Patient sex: M
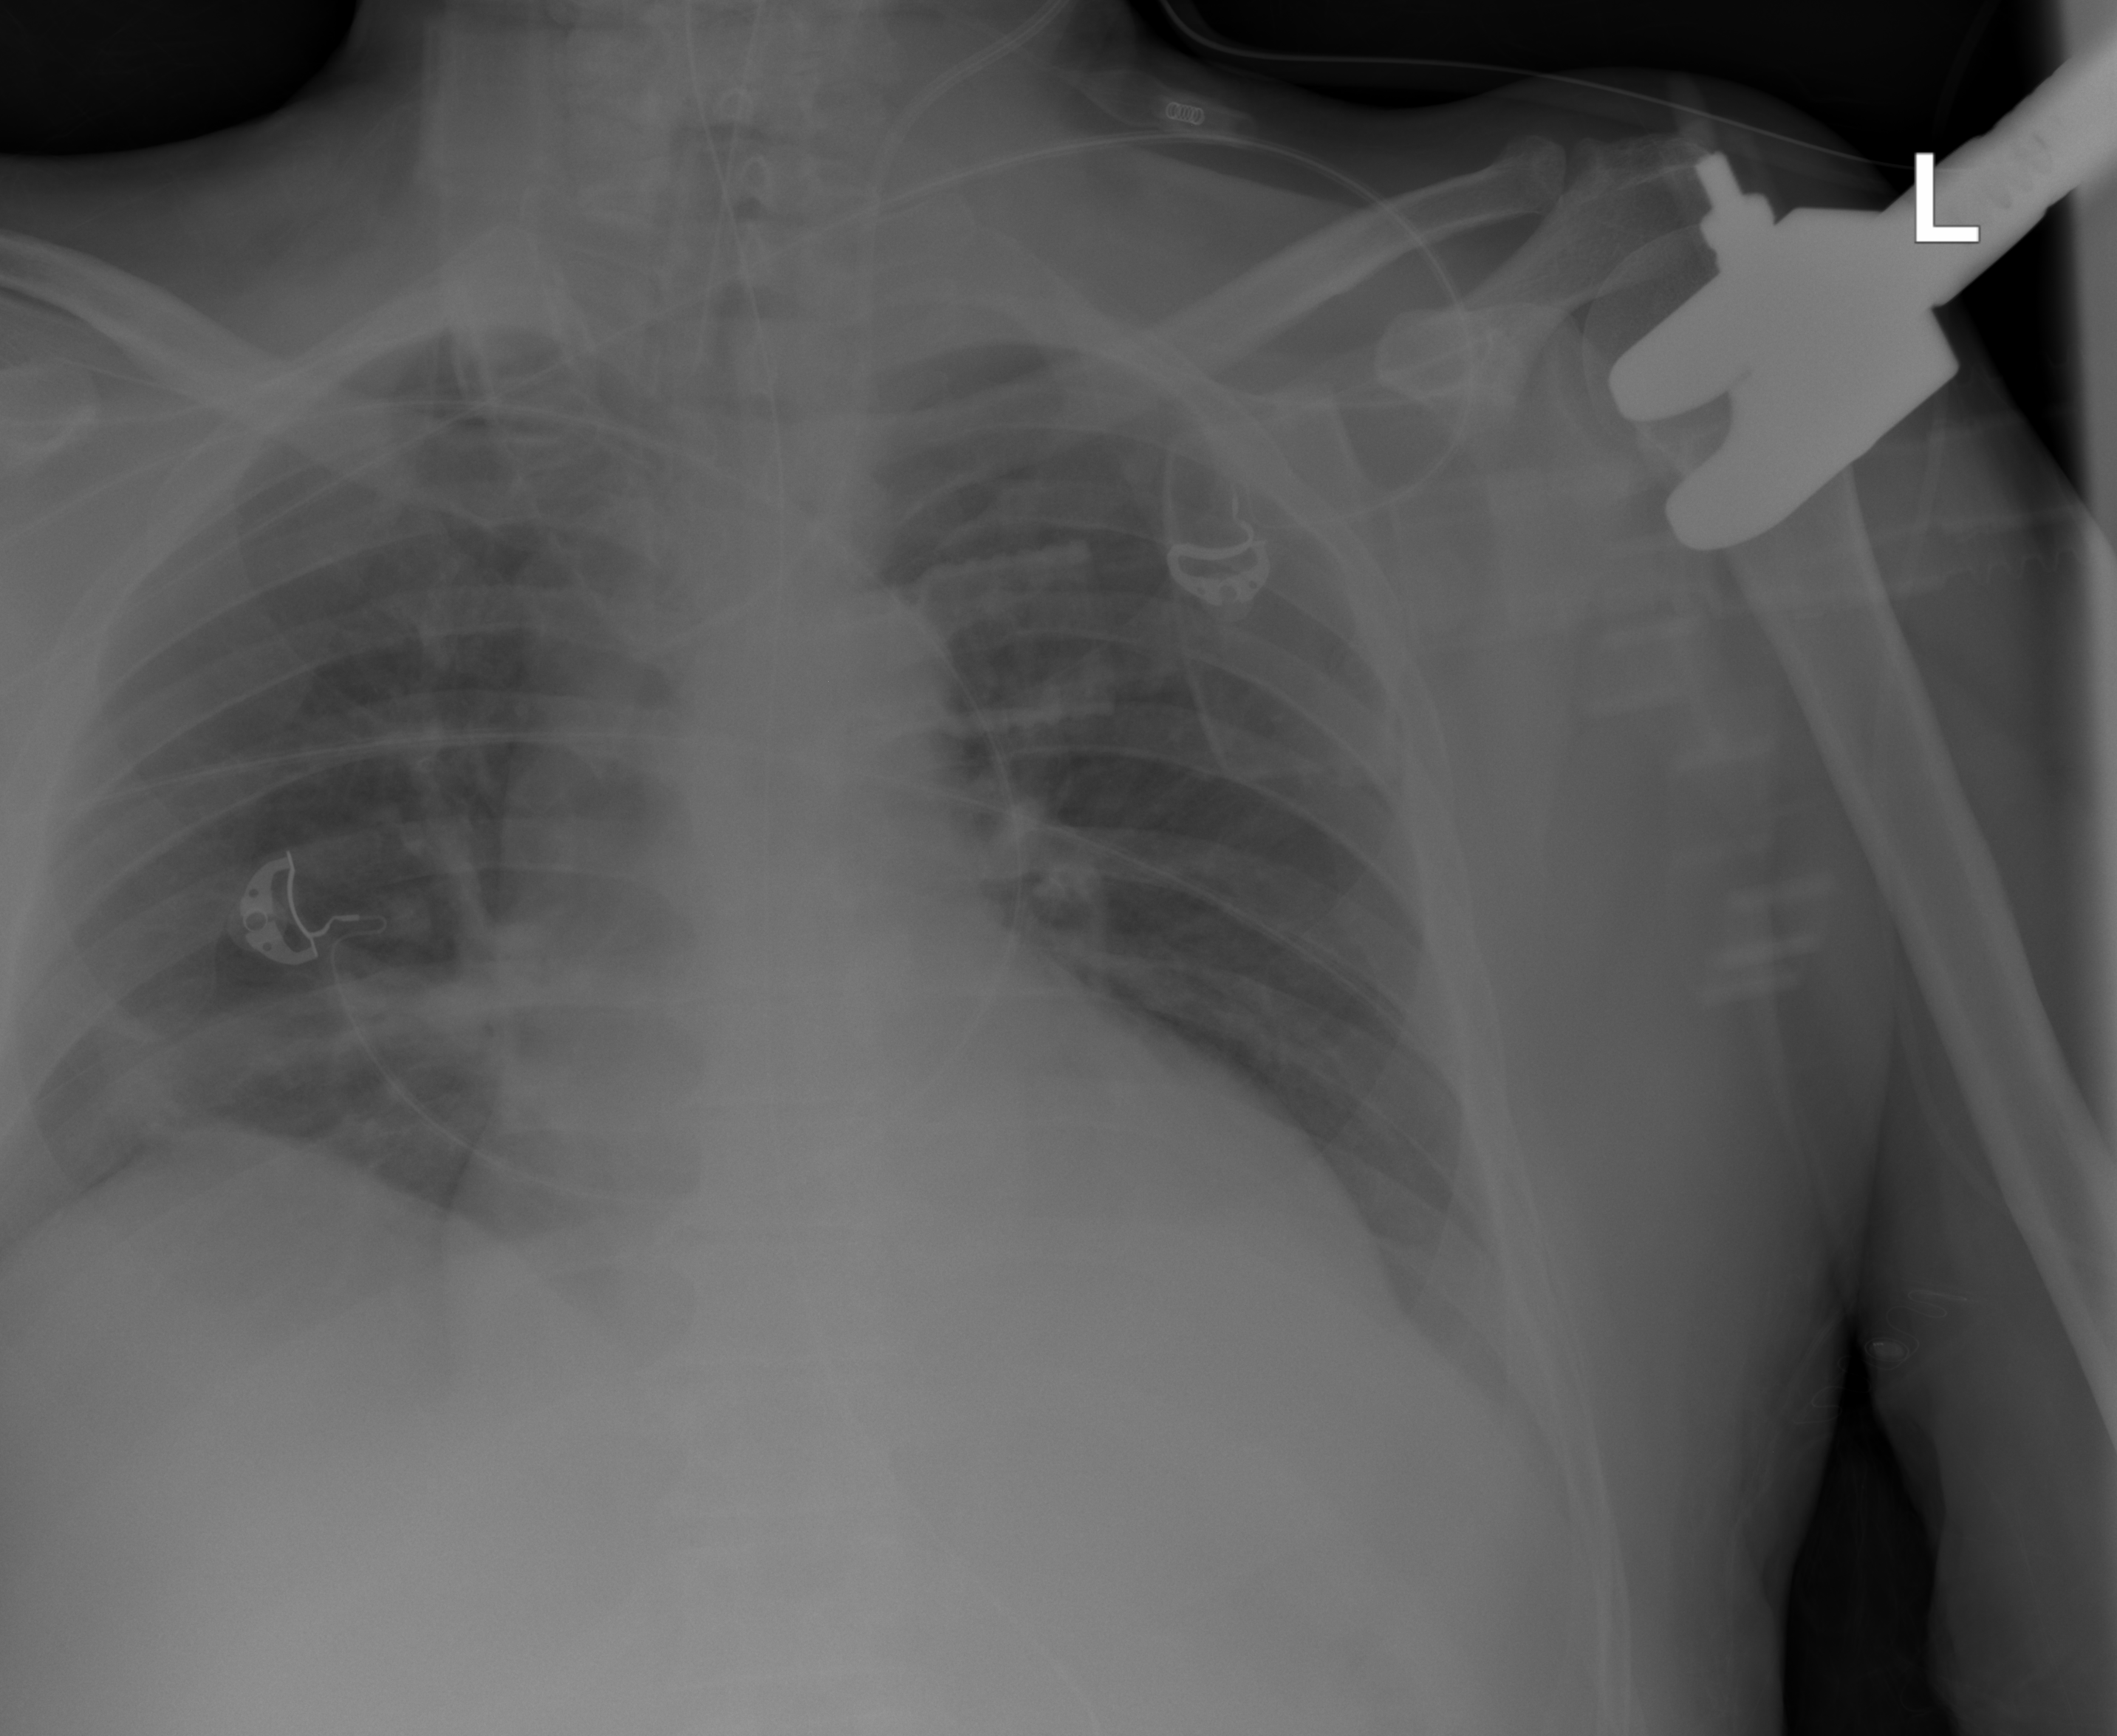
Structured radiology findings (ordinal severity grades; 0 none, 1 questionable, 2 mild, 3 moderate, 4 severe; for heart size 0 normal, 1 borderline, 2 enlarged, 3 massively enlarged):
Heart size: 2
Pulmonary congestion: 1
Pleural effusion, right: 1
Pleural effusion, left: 0
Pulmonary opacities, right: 0
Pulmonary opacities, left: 0
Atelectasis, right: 2
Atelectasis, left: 1